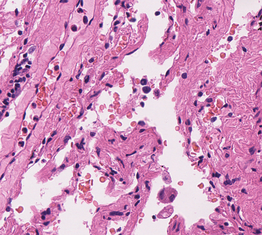
Tumor epithelial tissue: no
Tumor-associated stroma tissue: no
Normal tissue: yes